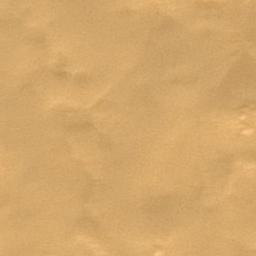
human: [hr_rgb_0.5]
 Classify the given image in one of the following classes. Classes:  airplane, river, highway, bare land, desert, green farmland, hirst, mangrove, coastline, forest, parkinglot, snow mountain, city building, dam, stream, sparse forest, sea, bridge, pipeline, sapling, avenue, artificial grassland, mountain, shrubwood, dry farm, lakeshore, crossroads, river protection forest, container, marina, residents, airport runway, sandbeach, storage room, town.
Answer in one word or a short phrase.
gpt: desert